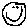
Label: smiley face